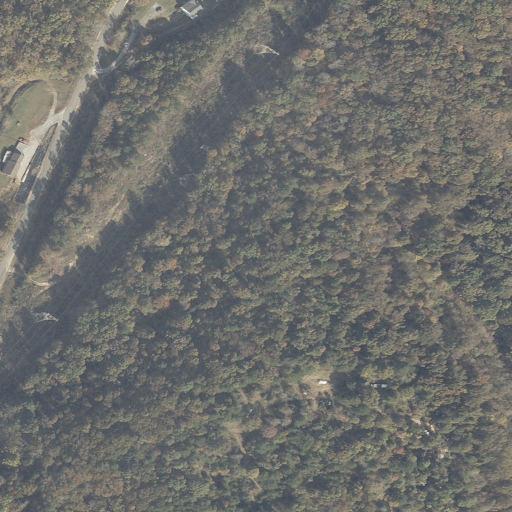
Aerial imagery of cape in Alabama named Hoghouse Point containing deciduous forest, open development, low intensity development, medium intensity development, and pasture